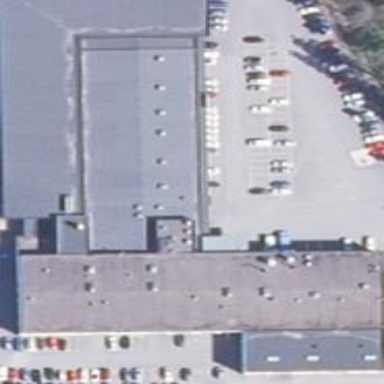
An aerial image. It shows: Retail building.